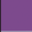
Piece: xx